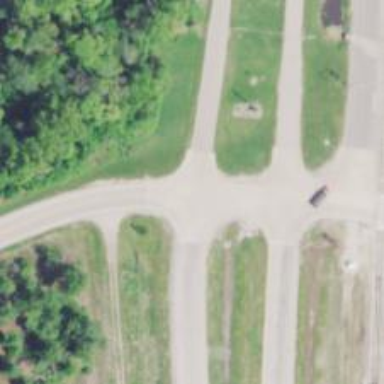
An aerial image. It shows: Road with stop sign.